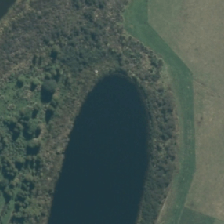
Land cover: lake_pond